Question: I'm implementing a basic payroll program in Java. I have an abstract super class called 'Employee' that mainly stores data like tax ID, name, etc. I then have 2 subclasses of 'Employee' called 'Hourly' and 'Salaried' which are supposed to represent types of employee. Those two classes implement calculations of pay and tax, and store data specific to their employee types.
The trouble is, I'm ending up with heaps of fields as new fields need to be implemented to store the calculated pay, tax, etc. Would I be justified in getting rid of 'Salaried' and 'Hourly' and creating a new super class, 'PayCalculation', then having 'PayHourly' and 'PaySalaried' classes stemming off this to implement the hourly/salaried specific fields and calculations? If so, would it make sense to have a composition relationship between 'Employee' (super class) and 'PayCalculation' (subclass)?
I don't have a great understanding of composition. If anyone could think of a better way to structure this I would much appreciate it.
I don't know how to use UML, but here's a pretty shoddy diagram I made in paint to explain this.

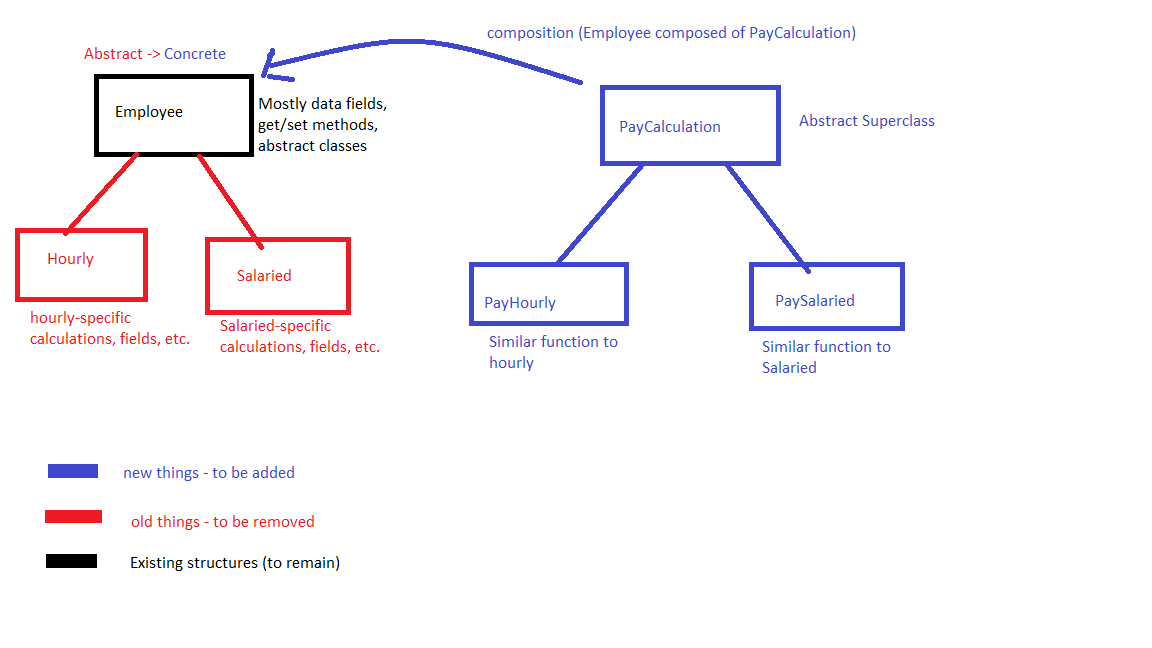
Answer: 'Employee', 'Salaried(Employee)' and 'Hourly(Employee)' are perfectly suited as classes.
'PayCalculation()', 'PayHourly()', and 'PaySalaried()' sound more like methods though, right?
So what you can do is create an abstract method (meaning you don't actually implement it) 'PayCalculation()' in the superclass (Employee). Then you can (and indeed will have to) write the implementation of 'PayCalculation()' in your Salaried and Hourly classes.
This means that, when you call PayCalculation() on an Hourly object, it will do an entirely different thing than it will when you call PayCalculation() on a Salaried object.
Does this make sense? Really think deeply about these concepts - trying to grasp the concepts of inheritance is really trying to grasp the concept of object-oriented programming in general.
Please let me know if I can explain anything differently - it wasn't long ago that I was wrapping my head around these same concepts.
Also, you're correct in your comment above. There is not a "has a" relationship between Employee and Hourly/Salaried. The relationship that exists between them is an "is a" relationship: An hourly employee IS A employee. This means that you need to be thinking about , not composition - which is exactly what we've been talking about here.
That should be the takeaway from this question: What you're trying to grasp is inheritance, not composition.